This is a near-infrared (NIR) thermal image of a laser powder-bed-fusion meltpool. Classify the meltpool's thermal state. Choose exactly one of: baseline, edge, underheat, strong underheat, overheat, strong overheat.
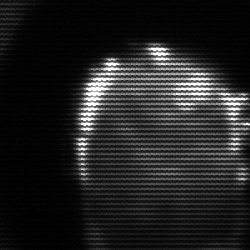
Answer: edge